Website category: auto
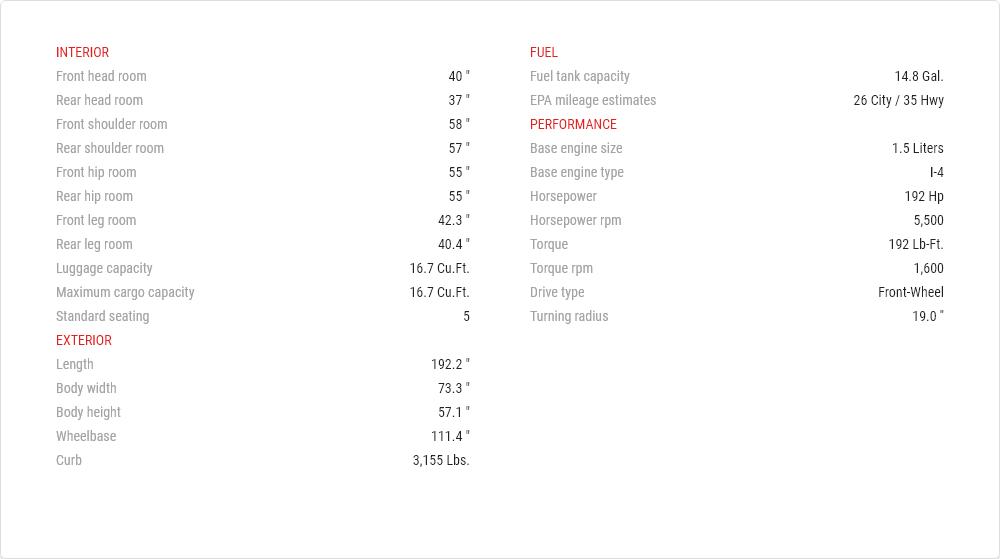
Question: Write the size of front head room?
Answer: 40 "

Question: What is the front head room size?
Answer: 40 "

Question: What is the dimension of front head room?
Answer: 40 "

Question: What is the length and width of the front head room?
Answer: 40 "

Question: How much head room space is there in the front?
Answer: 40 "

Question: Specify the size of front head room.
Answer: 40 "

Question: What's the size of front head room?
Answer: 40 "

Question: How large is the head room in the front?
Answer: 40 "

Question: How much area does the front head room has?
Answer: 40 "

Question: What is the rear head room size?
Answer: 37 "

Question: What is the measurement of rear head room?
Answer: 37 "

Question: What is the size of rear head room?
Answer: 37 "

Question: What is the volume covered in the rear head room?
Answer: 37 "

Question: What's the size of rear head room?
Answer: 37 "

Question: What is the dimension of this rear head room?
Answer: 37 "

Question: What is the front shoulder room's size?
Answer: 58 "

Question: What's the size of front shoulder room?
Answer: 58 "

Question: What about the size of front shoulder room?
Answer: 58 "

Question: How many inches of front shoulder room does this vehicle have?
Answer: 58 "

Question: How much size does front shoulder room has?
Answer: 58 "

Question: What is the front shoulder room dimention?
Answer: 58 "

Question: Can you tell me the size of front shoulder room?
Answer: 58 "

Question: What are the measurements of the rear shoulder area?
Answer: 57 "

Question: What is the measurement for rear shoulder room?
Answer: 57 "

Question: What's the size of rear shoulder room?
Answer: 57 "

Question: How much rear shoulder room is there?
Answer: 57 "

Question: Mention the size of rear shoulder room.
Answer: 57 "

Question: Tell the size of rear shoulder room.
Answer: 57 "

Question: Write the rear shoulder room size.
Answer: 57 "

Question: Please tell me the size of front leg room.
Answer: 42.3 "

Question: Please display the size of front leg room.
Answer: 42.3 "

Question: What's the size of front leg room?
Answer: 42.3 "

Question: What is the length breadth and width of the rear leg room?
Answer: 40.4 "

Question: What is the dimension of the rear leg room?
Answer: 40.4 "

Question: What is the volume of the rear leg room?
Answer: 40.4 "

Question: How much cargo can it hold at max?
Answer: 16.7 cu.ft.

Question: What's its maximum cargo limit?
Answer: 16.7 cu.ft.

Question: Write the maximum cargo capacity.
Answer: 16.7 cu.ft.

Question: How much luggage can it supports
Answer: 16.7 cu.ft.

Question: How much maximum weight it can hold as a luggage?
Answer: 16.7 cu.ft.

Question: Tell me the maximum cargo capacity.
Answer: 16.7 cu.ft.

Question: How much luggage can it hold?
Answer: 16.7 cu.ft.

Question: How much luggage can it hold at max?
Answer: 16.7 cu.ft.

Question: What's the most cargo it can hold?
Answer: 16.7 cu.ft.

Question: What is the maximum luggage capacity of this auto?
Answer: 16.7 cu.ft.

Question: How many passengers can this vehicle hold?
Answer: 5

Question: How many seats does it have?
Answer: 5

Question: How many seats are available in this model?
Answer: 5

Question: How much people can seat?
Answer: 5

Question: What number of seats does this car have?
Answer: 5

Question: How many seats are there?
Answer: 5

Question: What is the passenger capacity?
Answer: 5

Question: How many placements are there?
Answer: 5

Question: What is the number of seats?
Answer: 5

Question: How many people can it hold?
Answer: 5

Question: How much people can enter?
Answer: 5

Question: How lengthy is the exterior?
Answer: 192.2 "

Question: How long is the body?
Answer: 192.2 "

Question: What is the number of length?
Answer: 192.2 "

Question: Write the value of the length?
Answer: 192.2 "

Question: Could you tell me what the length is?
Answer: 192.2 "

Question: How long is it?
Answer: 192.2 "

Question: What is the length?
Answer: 192.2 "

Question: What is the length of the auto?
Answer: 192.2 "